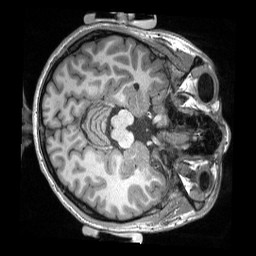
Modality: T1w
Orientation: axial
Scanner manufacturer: siemens
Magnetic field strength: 3 T
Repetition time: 2.3 s
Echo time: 0.00308 s